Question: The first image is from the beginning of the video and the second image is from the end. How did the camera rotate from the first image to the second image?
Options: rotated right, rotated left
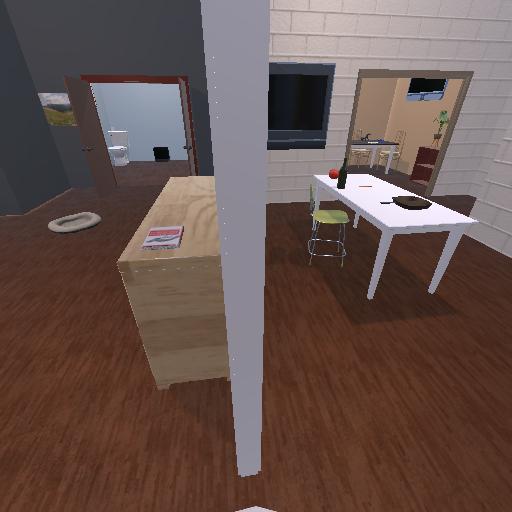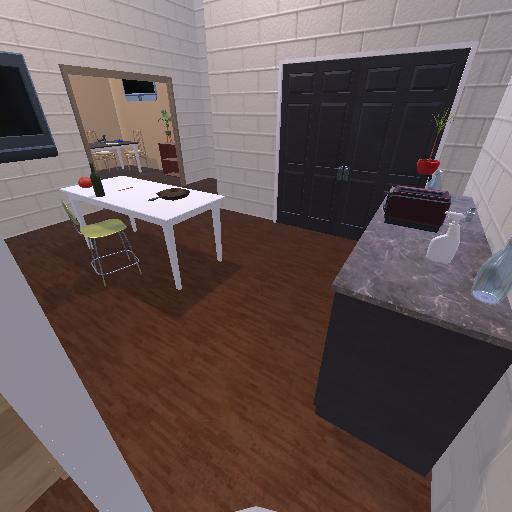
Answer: rotated right